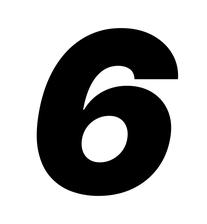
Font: Inter-Italic_Black_Italic